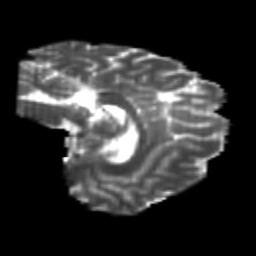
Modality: T2w
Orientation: sagittal
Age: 24
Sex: female
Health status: healthy
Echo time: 0.074 s